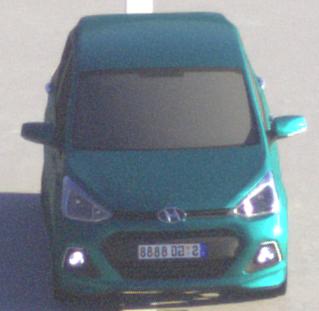
Make: Hyundai
Model: i10
Detailed model: Gen. 2
Model produced from: 2013
Model produced until: 2019
Doors: 5
Color: blue
Road condition: dry road
Daytime: sunrise or sunset
Contrast: high contrast